Question: This is a very simple question about a confusing circumstance with my C#-App:
C# Desktop-App / Mysql 5.5
My app is selection some data from the db ('Select date from mytable'). The format for column 'date' is 'yyyy-mm-dd'. After retrieving the data inside my C#-App im getting a culture-sensitive output. In my case in format 'dd.mm.yyyy'. Check out my screenshot from debugging.
Notice: 'listDate''string'

My output looks like from type DateTime. But I've never converted it into dateTime. The column(db) 'date' is set to format 'date'.
So why am I getting this format? Is it a db or app problem?
My goal is to get the same format 'yyyy-mm-dd' as inside the db.
Every help appreciated. Thanks very much!!!
My code:
'''
public static void DB_Select(string s, params List<string>[] lists)
{
try
{
using(var conn = new MySqlConnection(ServerConnection))
{
conn.Open();
MySqlCommand cmd = conn.CreateCommand();
cmd.CommandType = CommandType.Text;
string command = s;
cmd.CommandText = command;
using(var sqlreader = cmd.ExecuteReader())
while (sqlreader.Read())
{
if (sqlreader[0].ToString().Length > 0)
{
for (int i = 0; i < lists.Count(); i++)
{
lists[i].Add(sqlreader[i].ToString());
}
}
else
{
foreach (List<string> save in lists)
{
save.Add("/");
}
}
}
}
}
catch (Exception ex)
{
MessageBox.Show("Error while selecting data from database!
Details: " + ex);
}
}
'''
Cant imagine this could be the problem. All this is doing is looping through the output and saving the single columns into different passed lists ('params List<string>[]')
'''
Services.DB_Select("SELECT date FROM myTable WHERE something = something")
'''
So everything is kept into strings without any converts. It is only about the select and the output db -> c#. Im selecting a date-format and getting a dateTime value culture-sensitive. How is this possible?
If I get it like 'SELECT CONCAT(date) FROM mytable...' (telling the db to handle (col)date as a string I get the clean output yyyy-mm-dd !
Without concat I get my dateTime output culture-sensitive. So it has to be a problem with my date-format for the 'date' column. But why - really dont know.
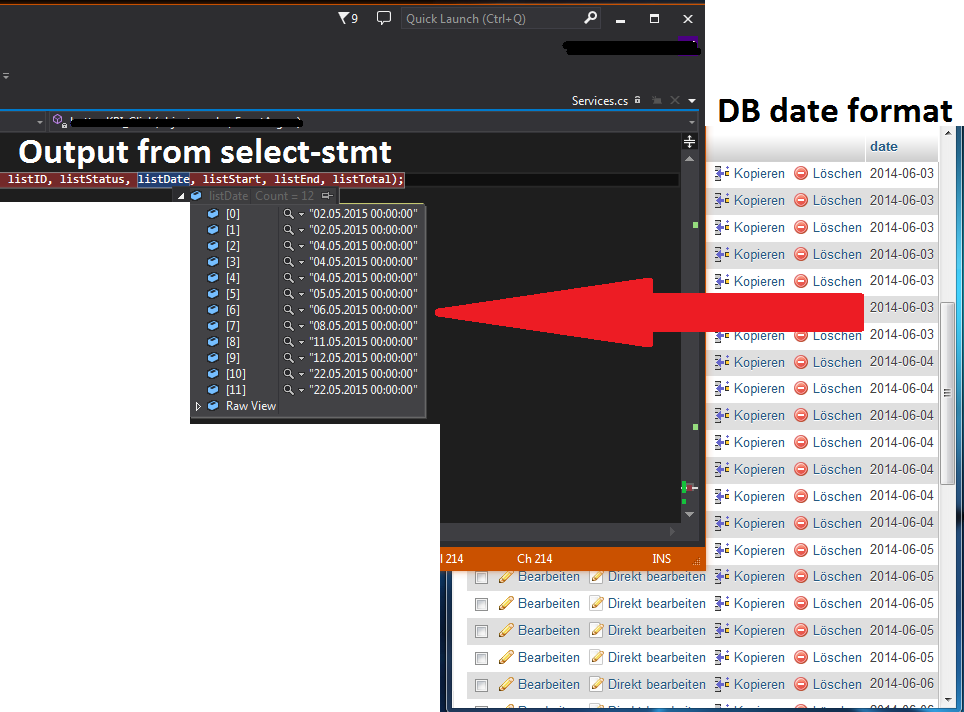
Answer: The col itself is from type 'date' which is a short version of 'dateTime'. When using a clear select like 'SELECT date FROM mytable' the output will come as a 'DateTime'. Thats why I also get the time-part inside my output.
When going for 'SELECT CONCAT(date) FROM mytable' the value is handled like a string. A workaround I found myself. This will only output the date itself.
Strange behaviour. For sure because I work with this date-formatted-column for a long time. Never had any problems with it.
Thanks a lot for your interest!